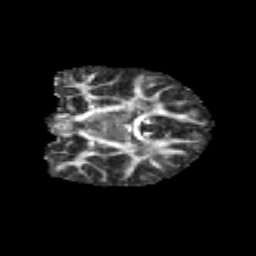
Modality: FA
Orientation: coronal
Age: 9
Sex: female
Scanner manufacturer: siemens
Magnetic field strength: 3 T
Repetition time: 3.8 s
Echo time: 0.07 s